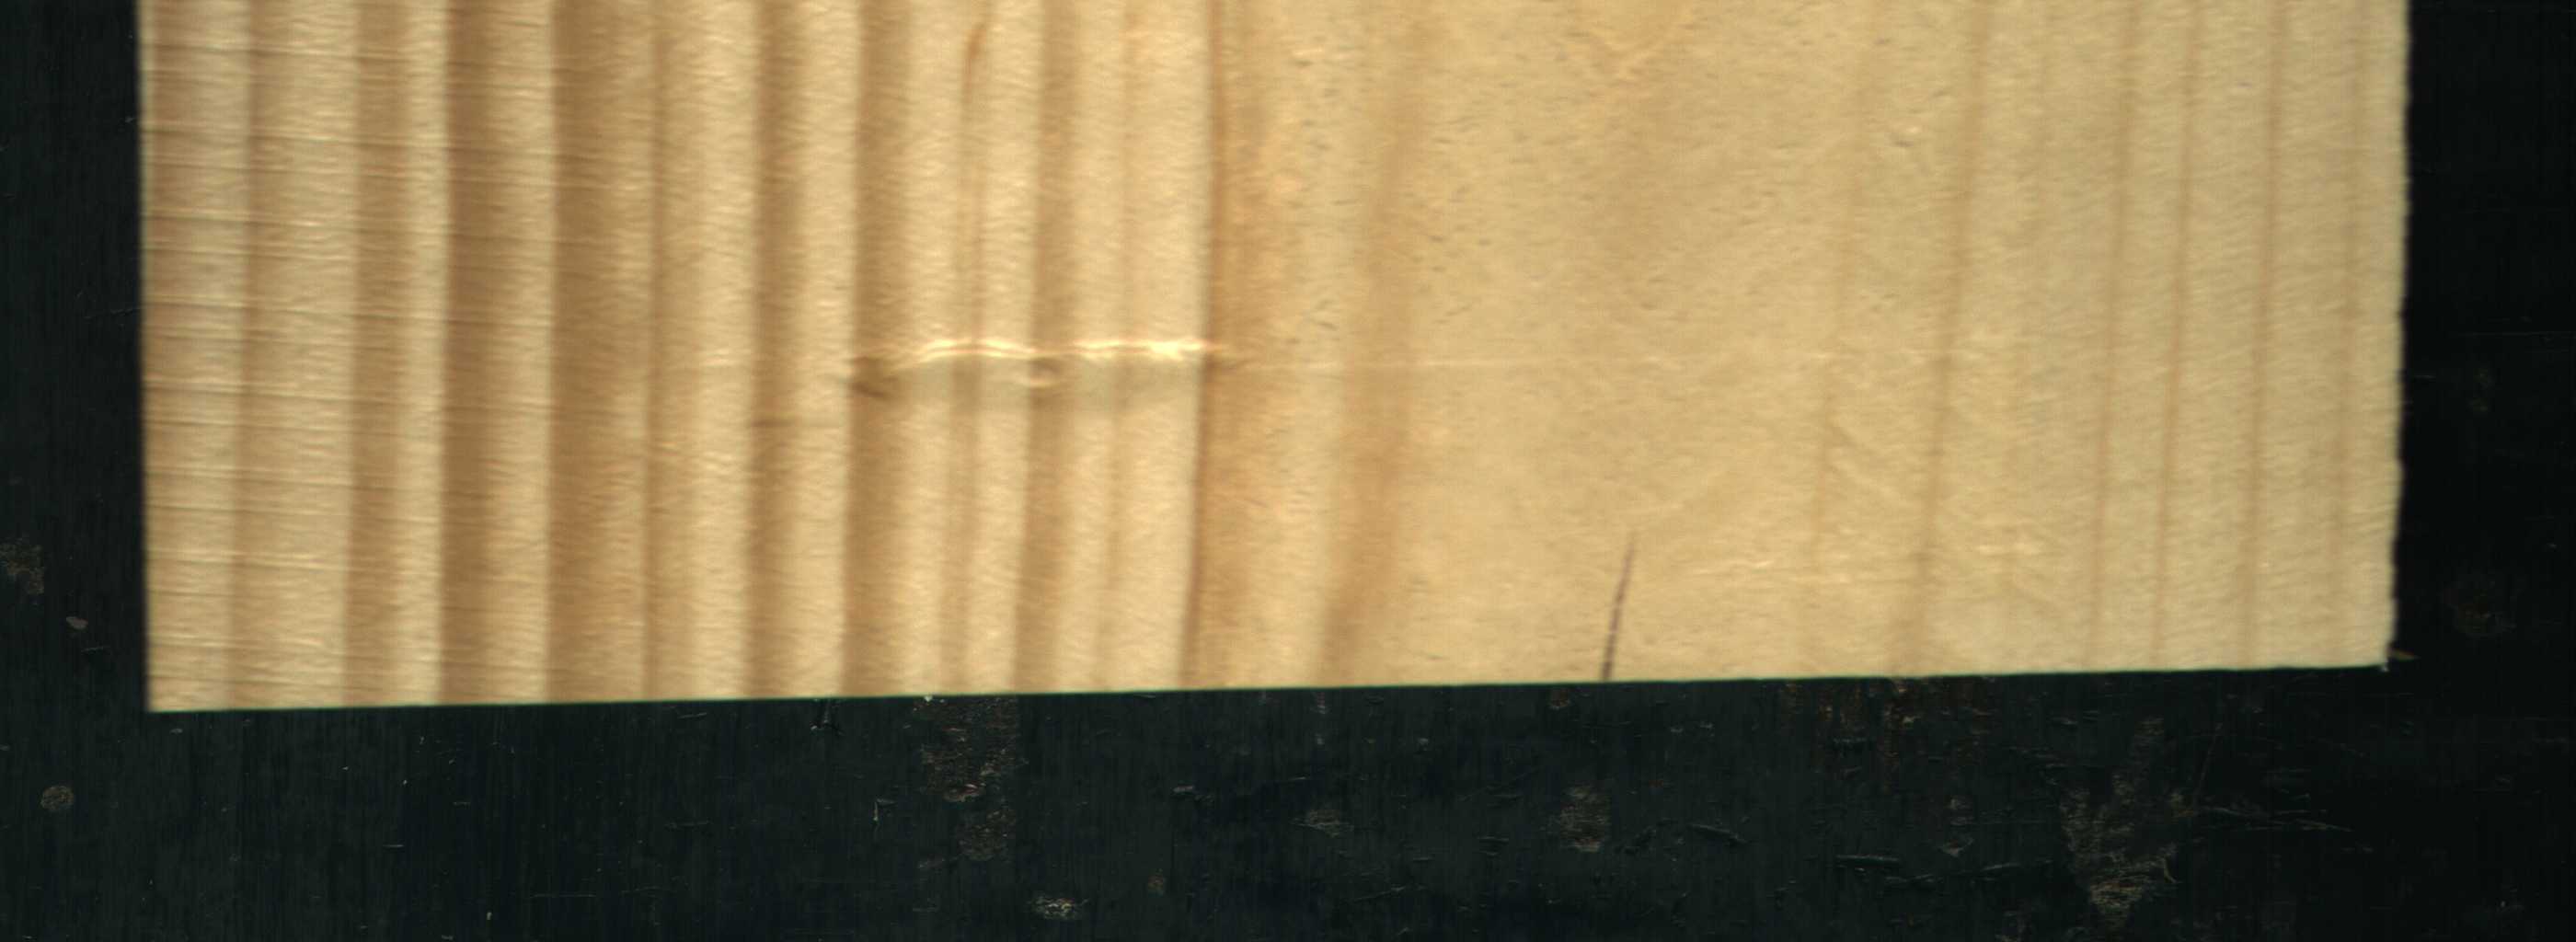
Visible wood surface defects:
Crack